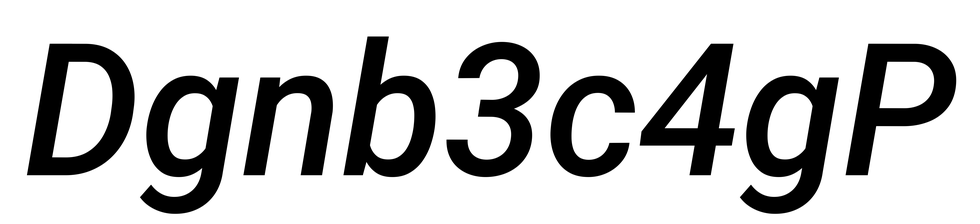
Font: Roboto-Italic_Medium_Italic